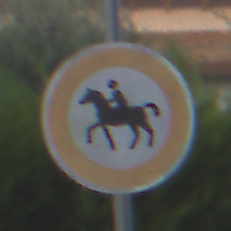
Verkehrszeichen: VerbotReiter
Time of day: SunriseSunset
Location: Outdoor (Urban)
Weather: Clear
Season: NotSpecified
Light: Natural